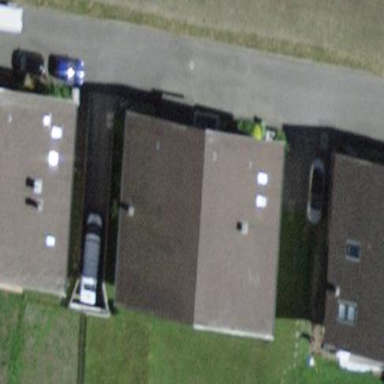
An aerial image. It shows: Gabled roof on residential building.